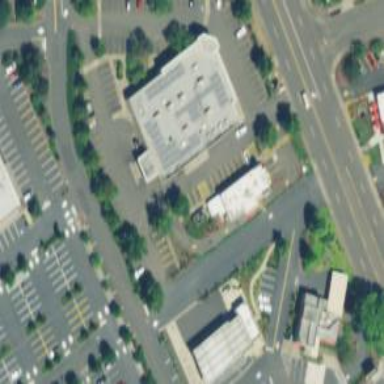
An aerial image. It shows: Retail building.